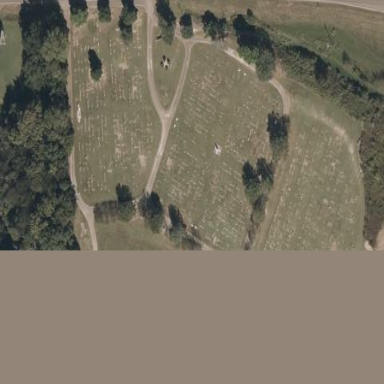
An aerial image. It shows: Cemetery.